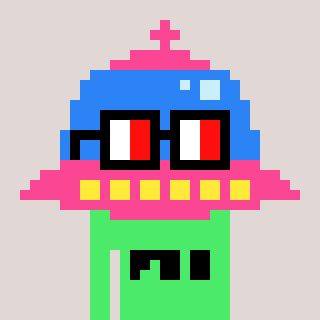
a pixel art character with square glasses with black frames and red eyes, a ufo-shaped head and a teal-colored body on a warm background